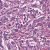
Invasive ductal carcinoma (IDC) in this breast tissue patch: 1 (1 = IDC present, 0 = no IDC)